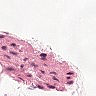
Metastatic tissue present: no